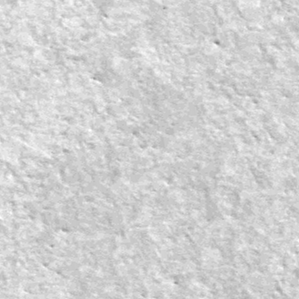
Label: frost